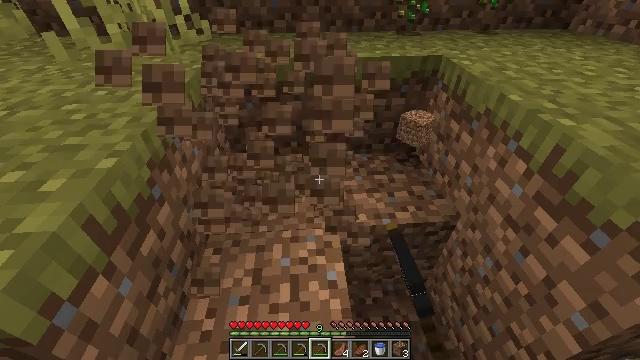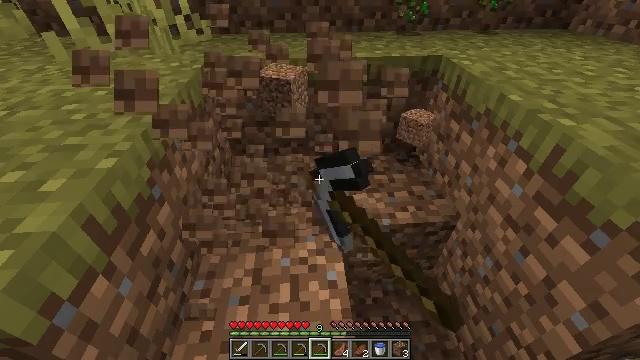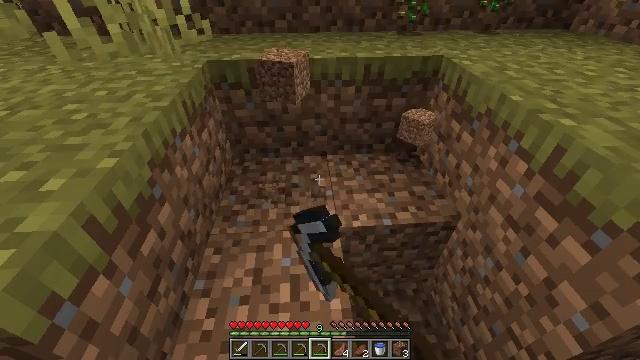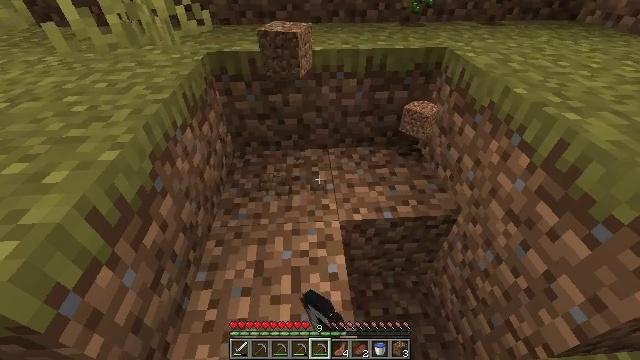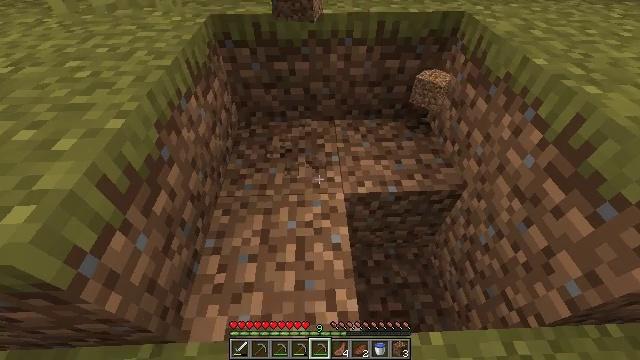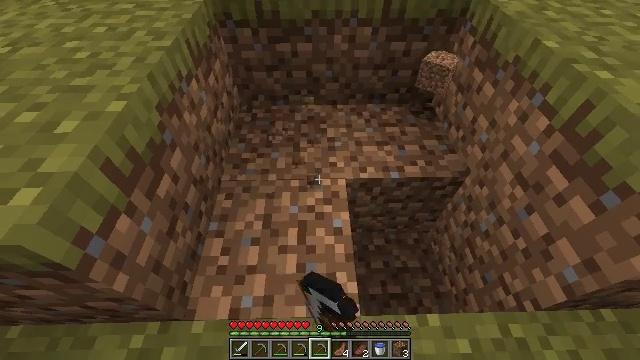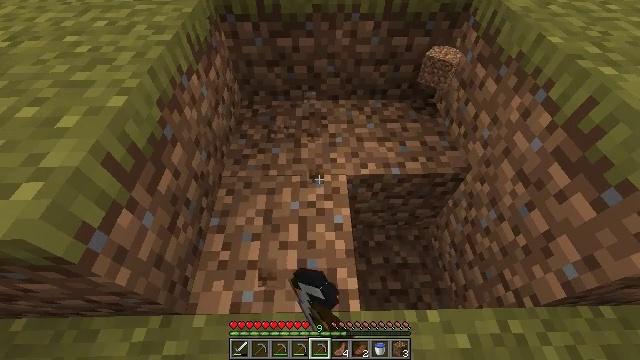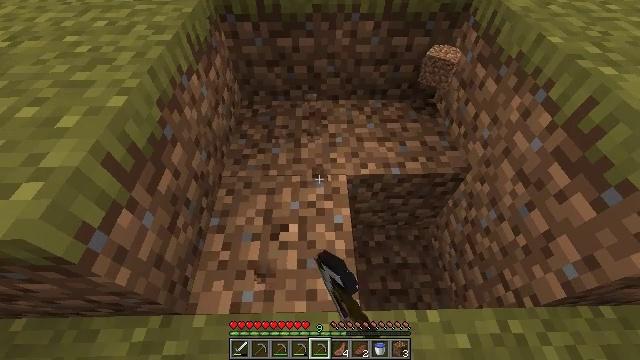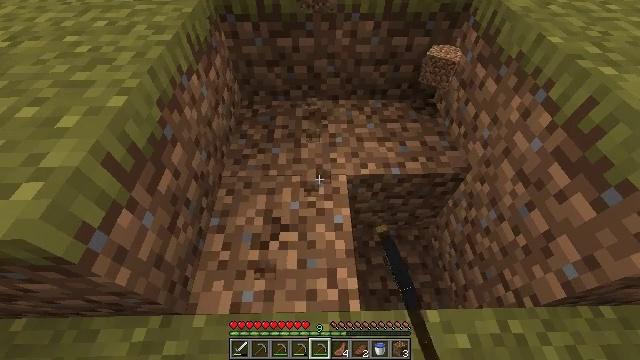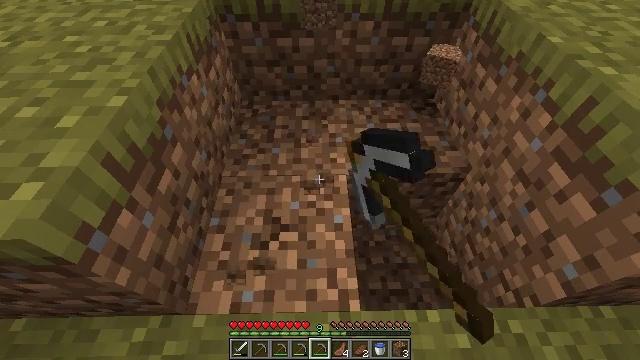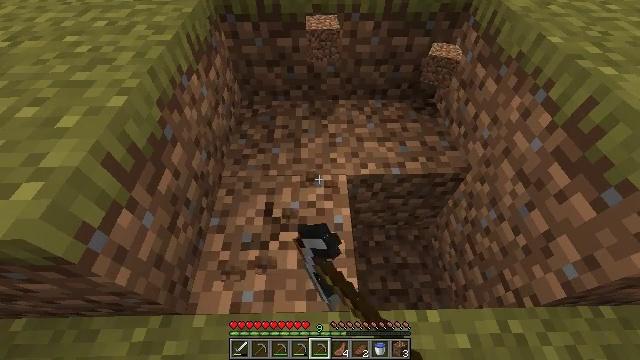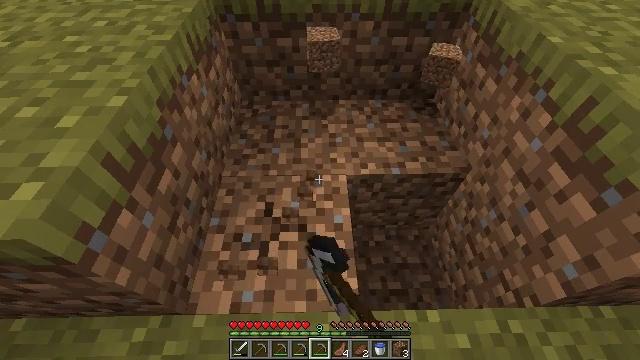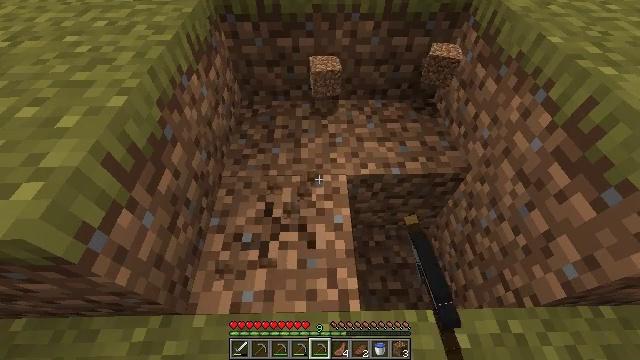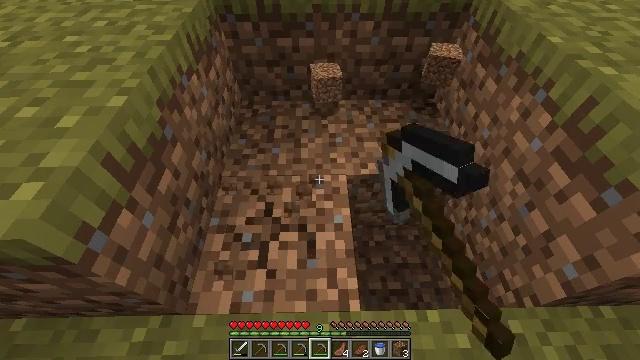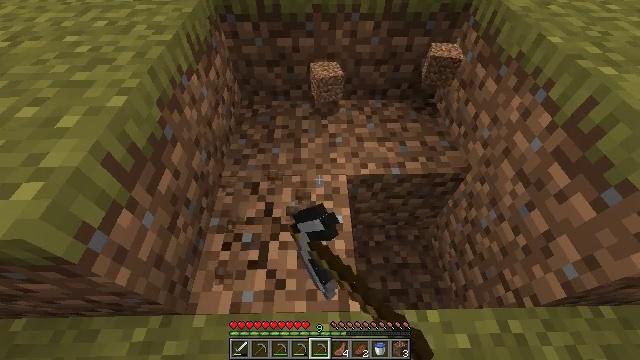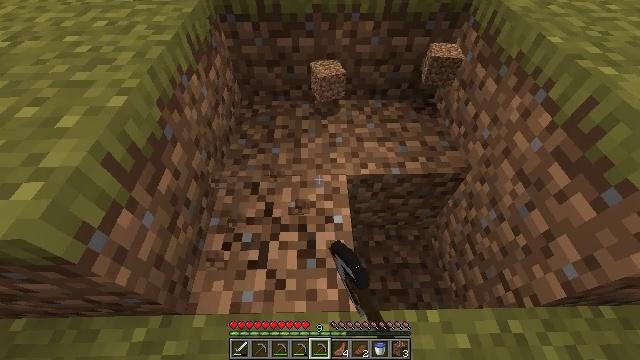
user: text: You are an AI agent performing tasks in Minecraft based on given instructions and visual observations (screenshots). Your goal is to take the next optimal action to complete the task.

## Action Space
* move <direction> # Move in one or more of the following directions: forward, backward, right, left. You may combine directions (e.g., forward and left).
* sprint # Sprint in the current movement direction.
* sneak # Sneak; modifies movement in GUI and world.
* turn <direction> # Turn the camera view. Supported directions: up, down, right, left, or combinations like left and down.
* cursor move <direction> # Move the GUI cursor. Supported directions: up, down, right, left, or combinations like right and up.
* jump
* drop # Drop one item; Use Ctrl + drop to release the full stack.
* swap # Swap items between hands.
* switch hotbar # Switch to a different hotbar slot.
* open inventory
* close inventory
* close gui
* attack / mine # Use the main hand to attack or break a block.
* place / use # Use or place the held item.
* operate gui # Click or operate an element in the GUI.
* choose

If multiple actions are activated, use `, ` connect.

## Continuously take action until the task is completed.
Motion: motion action
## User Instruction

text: Attack the ground to gather dirt.
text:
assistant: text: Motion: attack / mine
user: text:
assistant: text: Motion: attack / mine
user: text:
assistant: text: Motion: turn down, attack / mine
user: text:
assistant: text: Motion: turn left and down, attack / mine
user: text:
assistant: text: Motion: turn down, attack / mine
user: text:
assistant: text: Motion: attack / mine
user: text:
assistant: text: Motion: attack / mine
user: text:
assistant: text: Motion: attack / mine
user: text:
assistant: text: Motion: attack / mine
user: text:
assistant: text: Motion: attack / mine
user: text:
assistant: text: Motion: attack / mine
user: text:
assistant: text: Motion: attack / mine
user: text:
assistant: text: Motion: attack / mine
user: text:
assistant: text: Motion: attack / mine
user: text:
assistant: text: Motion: attack / mine
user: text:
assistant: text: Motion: attack / mine
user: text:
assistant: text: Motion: attack / mine
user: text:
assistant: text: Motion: attack / mine
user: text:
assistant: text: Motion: attack / mine
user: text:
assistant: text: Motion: attack / mine
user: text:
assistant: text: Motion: attack / mine
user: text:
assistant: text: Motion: attack / mine
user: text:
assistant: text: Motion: attack / mine
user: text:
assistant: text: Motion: attack / mine
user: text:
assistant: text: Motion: attack / mine
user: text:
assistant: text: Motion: attack / mine
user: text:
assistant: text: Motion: attack / mine
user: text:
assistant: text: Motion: attack / mine
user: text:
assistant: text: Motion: attack / mine
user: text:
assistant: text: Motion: attack / mine